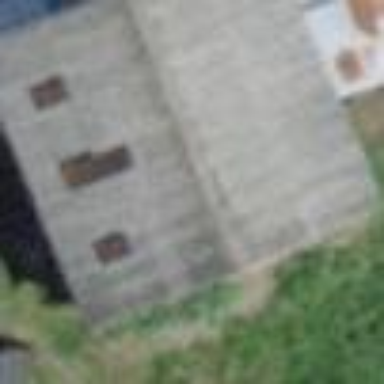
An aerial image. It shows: Garage.